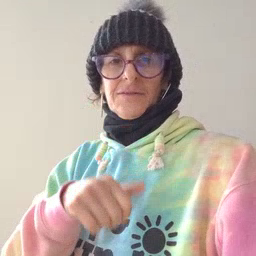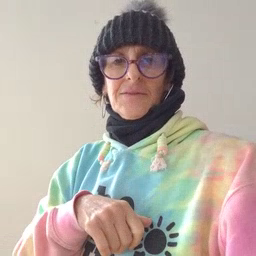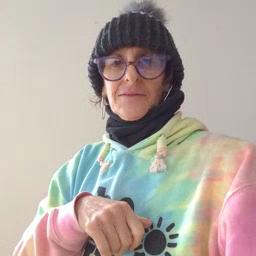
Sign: nuts